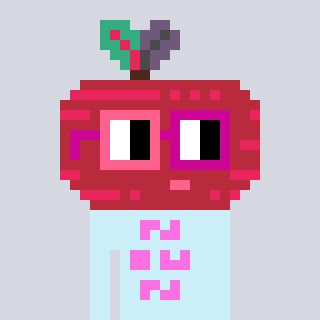
a pixel art character with square pink and red glasses, a beet-shaped head and a cold-colored body on a cool background